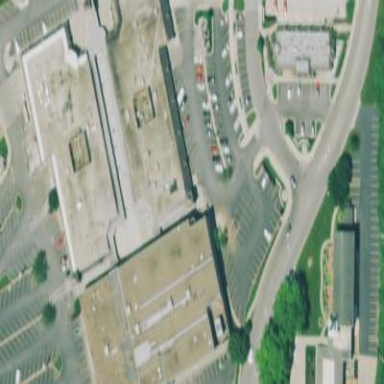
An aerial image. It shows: View of roof of building.